Question: In the <URL> I see the following :

My question is: What is 'DetailLevel' for ? What does the default value 'mmex' mean? I couldn't find an explanation of these keywords on the official documentation.
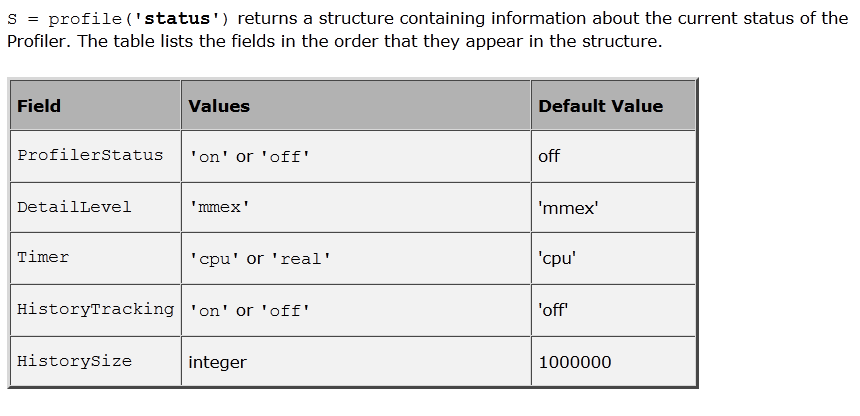
Answer: It's for an old feature of the profiler, which is now undocumented. The 'DetailLevel' property controls which functions are profiled; if it is ''mmex'' then M-functions, subfunctions and MEX-functions will be profiled, while if it is ''builtin'', builtins will be profiled as well.
There used to be a third level, ''operator'', which would even profile things like '+'.